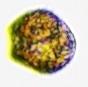
Label: Akashiwo